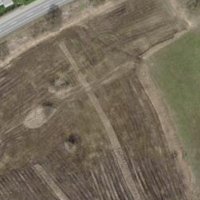
EUNIS habitat code: 23
Species observed at this site:
Pseudochorthippus parallelus
Tettigonia viridissima
Roeseliana roeselii